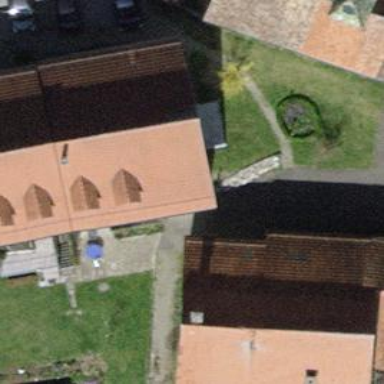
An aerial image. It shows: Terrace-style building with gabled roof.